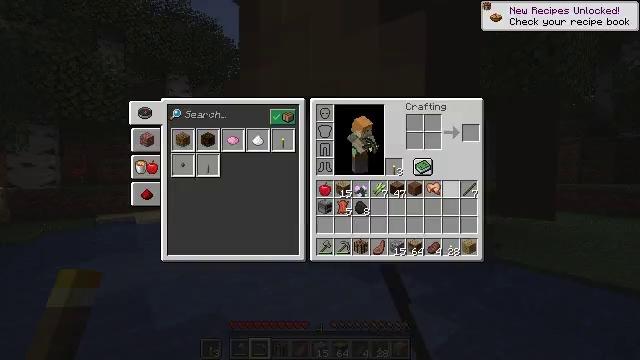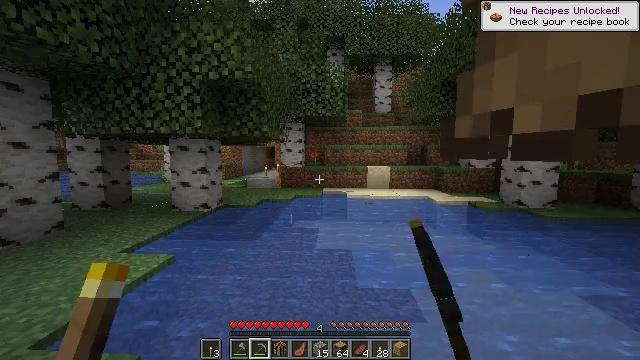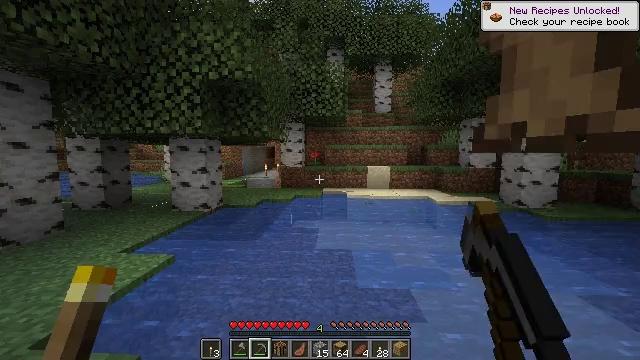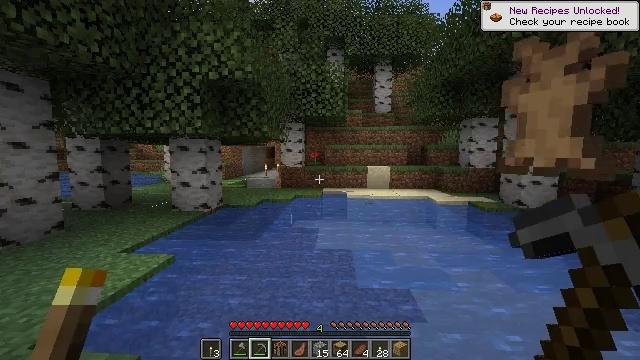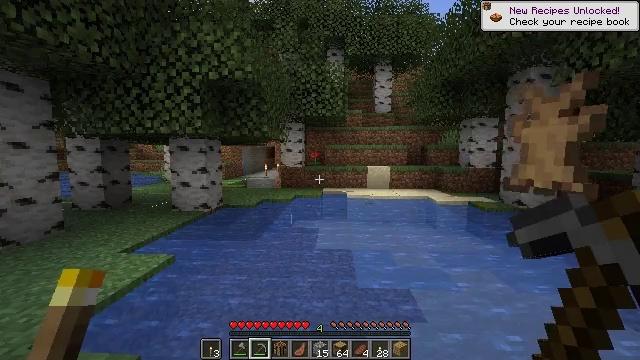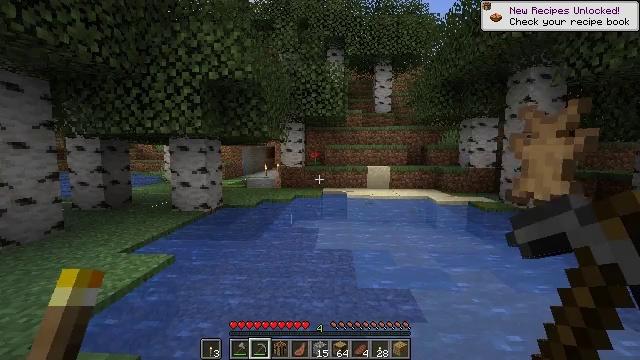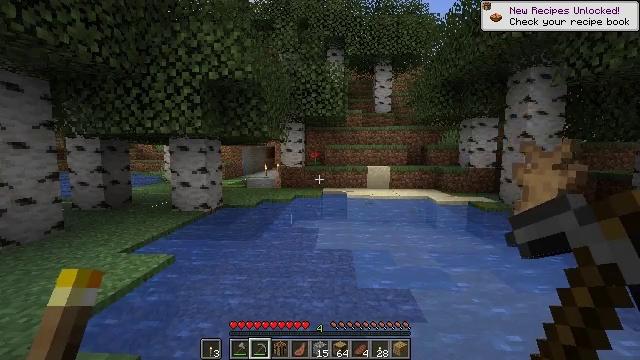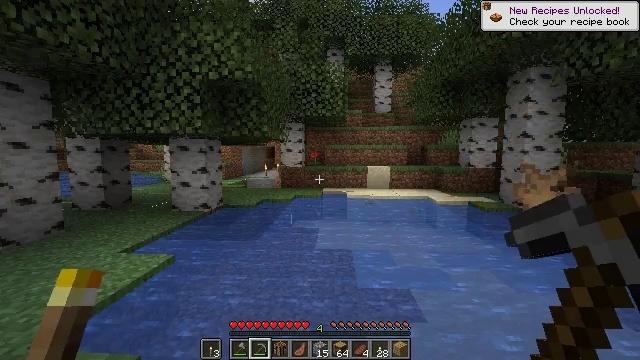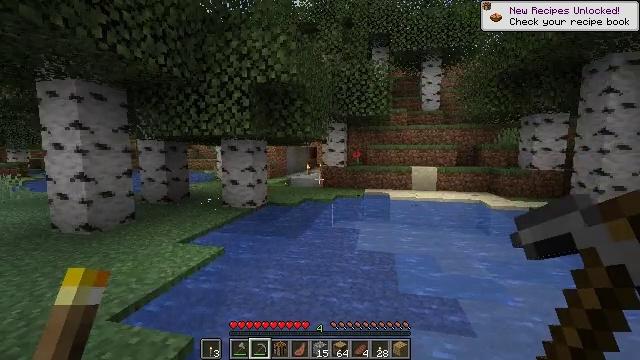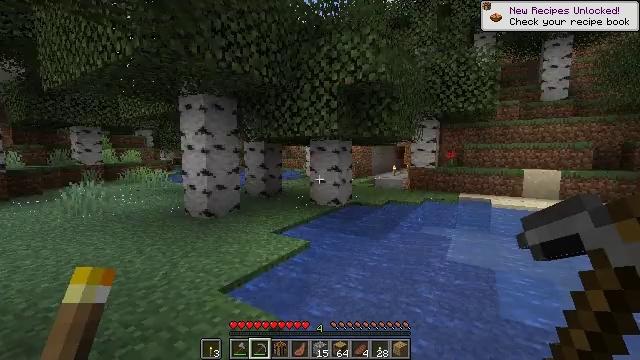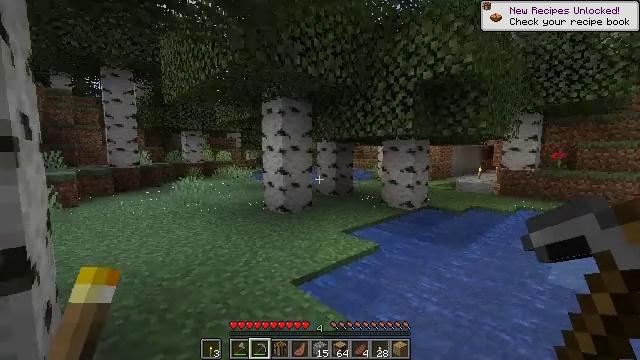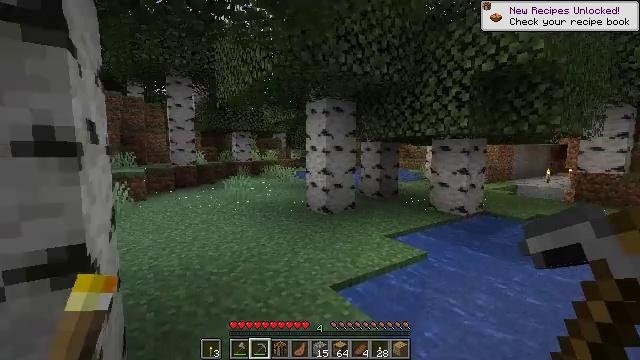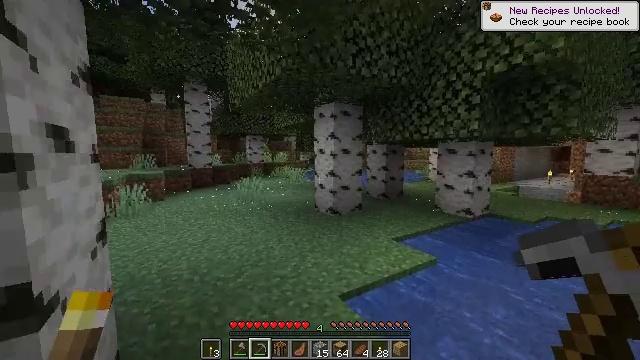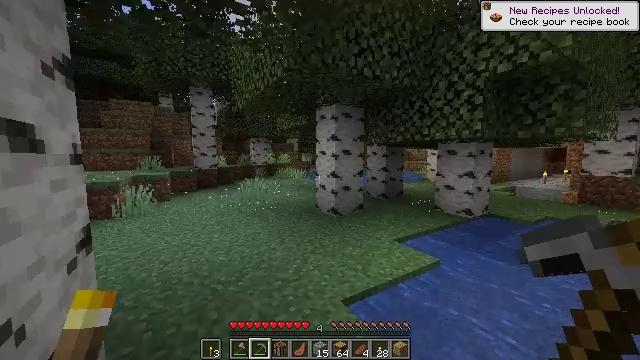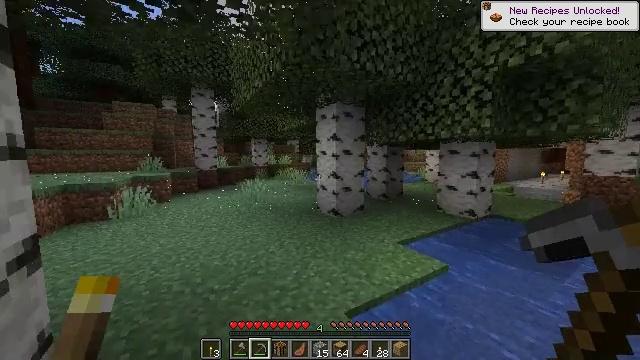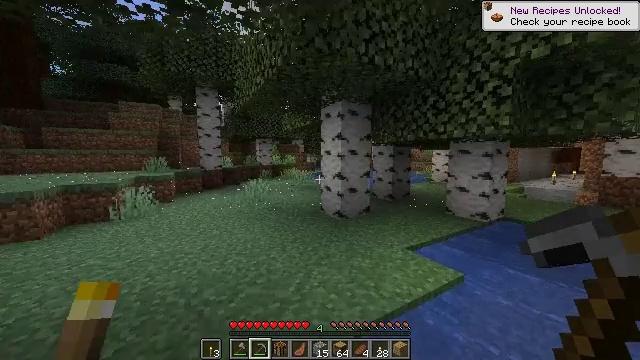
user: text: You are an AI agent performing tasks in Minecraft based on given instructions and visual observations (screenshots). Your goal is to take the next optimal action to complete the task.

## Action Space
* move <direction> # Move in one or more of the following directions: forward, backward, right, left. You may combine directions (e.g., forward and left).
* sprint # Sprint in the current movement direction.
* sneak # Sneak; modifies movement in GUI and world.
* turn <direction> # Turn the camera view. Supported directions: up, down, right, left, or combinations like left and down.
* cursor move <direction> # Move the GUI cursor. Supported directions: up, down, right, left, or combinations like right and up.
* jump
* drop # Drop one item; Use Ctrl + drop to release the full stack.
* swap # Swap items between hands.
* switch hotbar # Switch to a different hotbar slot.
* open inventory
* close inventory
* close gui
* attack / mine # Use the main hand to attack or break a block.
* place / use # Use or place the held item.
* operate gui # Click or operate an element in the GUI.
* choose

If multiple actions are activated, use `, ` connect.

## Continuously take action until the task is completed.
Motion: motion action
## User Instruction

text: Drop a peony.
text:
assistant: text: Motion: cursor move left and down, open gui
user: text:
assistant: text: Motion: close gui
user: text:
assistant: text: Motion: no_op
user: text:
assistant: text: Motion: no_op
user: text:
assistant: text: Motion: no_op
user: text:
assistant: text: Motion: no_op
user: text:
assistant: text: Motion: no_op
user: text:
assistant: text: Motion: turn left
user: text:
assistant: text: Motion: turn left
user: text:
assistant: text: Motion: move forward, turn left
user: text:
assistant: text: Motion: move forward, sprint, turn left
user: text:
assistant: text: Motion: move forward, sprint, turn left
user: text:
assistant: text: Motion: move forward, sprint
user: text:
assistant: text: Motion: move forward, sprint
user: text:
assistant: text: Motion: move forward, sprint, turn left
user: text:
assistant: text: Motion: move forward, sprint
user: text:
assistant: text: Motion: sprint, turn right
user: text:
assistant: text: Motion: turn right
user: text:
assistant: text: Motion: turn right
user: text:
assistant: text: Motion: turn right and up
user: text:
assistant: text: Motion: no_op
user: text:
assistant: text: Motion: no_op
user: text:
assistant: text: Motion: turn up
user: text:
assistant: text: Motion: turn left and up
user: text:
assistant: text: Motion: turn left and up
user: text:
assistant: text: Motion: no_op
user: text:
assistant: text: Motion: open inventory
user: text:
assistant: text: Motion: open inventory
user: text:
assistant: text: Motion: open inventory
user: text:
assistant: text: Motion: no_op